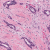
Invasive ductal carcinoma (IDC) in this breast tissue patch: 1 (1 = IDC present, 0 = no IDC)